Question: I have a table that looks like below:

i want to Select Operator entry that corresponds to RowNumber 2 of InstanceNumber 1 and rownumber 1 of other instances. This is one example where only instancenumber 1 has two rownumber's but I want to able to pick last rownumber of each intances. Any help is appreciated.
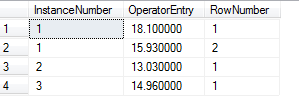
Answer: One method uses window functions:
'''
select t.*
from (select t.*, max(rownumber) over (partition by instancenumber) as maxrn
from t
) t
where rownumber = maxrn;
'''
That said, if you have the right indexes, the following might be a tad faster:
'''
select t.*
from t
where t.rownumber = (select max(t2.rownumber) from t t2 where t2.instancenumber = t.instancenumber);
'''